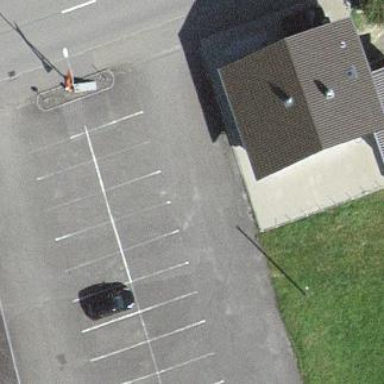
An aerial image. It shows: Parking area.